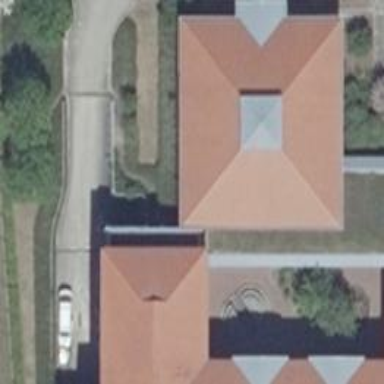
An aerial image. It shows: Building with pyramidal red roof.